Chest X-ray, AP view. Patient: 6 years old, sex F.
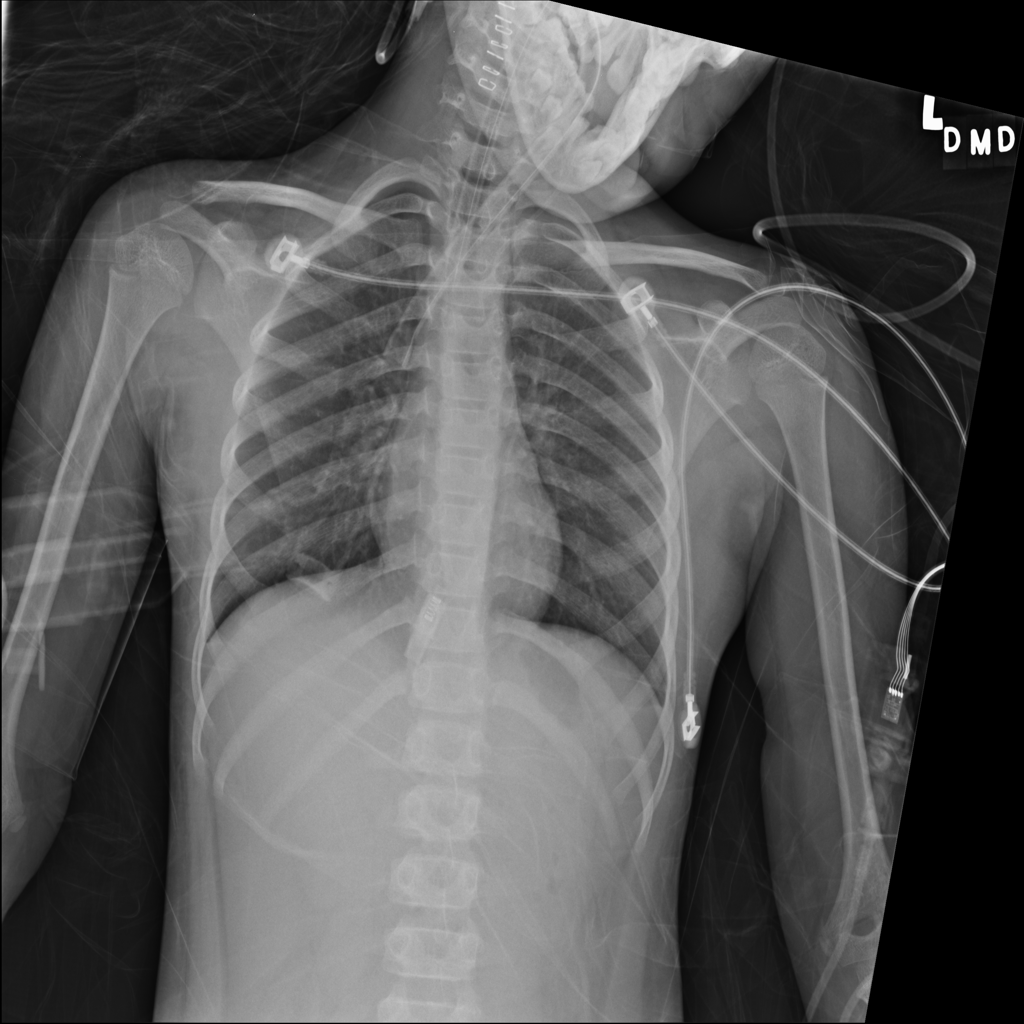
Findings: No Finding